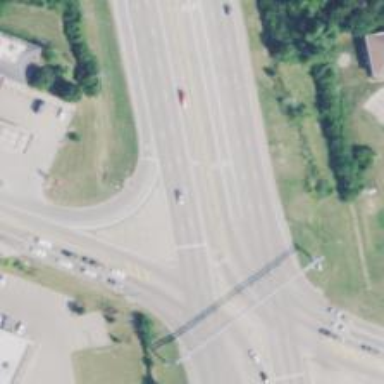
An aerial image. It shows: This image shows trunk highway that functions as expressway.